Question: Am trying to make a restaurant menu that have the following layout . item field and description field under it price amount to the right of the item . i have tried everything from using list-view for each of the row and having the list-view that have the item and description set to 2 items layout but i had a problem with keeping the other list-views synchronized .
now i tried having a list-view layout as my main layout and adding a horizontal linear-layout with the text-views added to it with equal weights. as for the first column that should have 2 items i used a verical linear-layout and added the text-views to it
what i want is to set the vertical linear-layout weight to lets say 3 and the rest of the items to 1 . and inside the vertical linear-layout i want to set the text-views to fill the width of but not exceed to other other columns and the height to warp content since am loading description of the item form the db which is quite a few lines .
what i tried so far is the following this is only the row layout that am adding to the list-layout. the picture below shows the problem with the list.

'''
<LinearLayout xmlns:android="http://schemas.android.com/apk/res/android"
android:layout_width="wrap_content"
android:layout_height="wrap_content"
android:gravity="left|center"
android:orientation="horizontal"
android:paddingBottom="6dip"
android:paddingTop="4dip" >
<LinearLayout
android:layout_width="0dp"
android:layout_height="match_parent"
android:layout_weight="1"
android:orientation="vertical" >
<TextView
android:id="@+id/text1_"
android:layout_width="match_parent"
android:layout_height="0dp"
android:layout_weight="1"
android:text="TextView" />
<TextView
android:id="@+id/text2_"
android:layout_width="match_parent"
android:layout_height="0dp"
android:layout_weight="1"
android:text="TextView" />
</LinearLayout>
<TextView android:id="@+id/FROM_CELL"
android:layout_width="0dip"
android:layout_height="wrap_content"
android:layout_weight="1"/>
<TextView android:id="@+id/TO_CELL"
android:layout_width="0dip"
android:layout_height="wrap_content"
android:layout_weight="1"/>
<TextView
android:id="@+id/TRAIN_CELL"
android:layout_width="0dip"
android:layout_height="wrap_content"
android:layout_weight="1" />
</LinearLayout>
'''
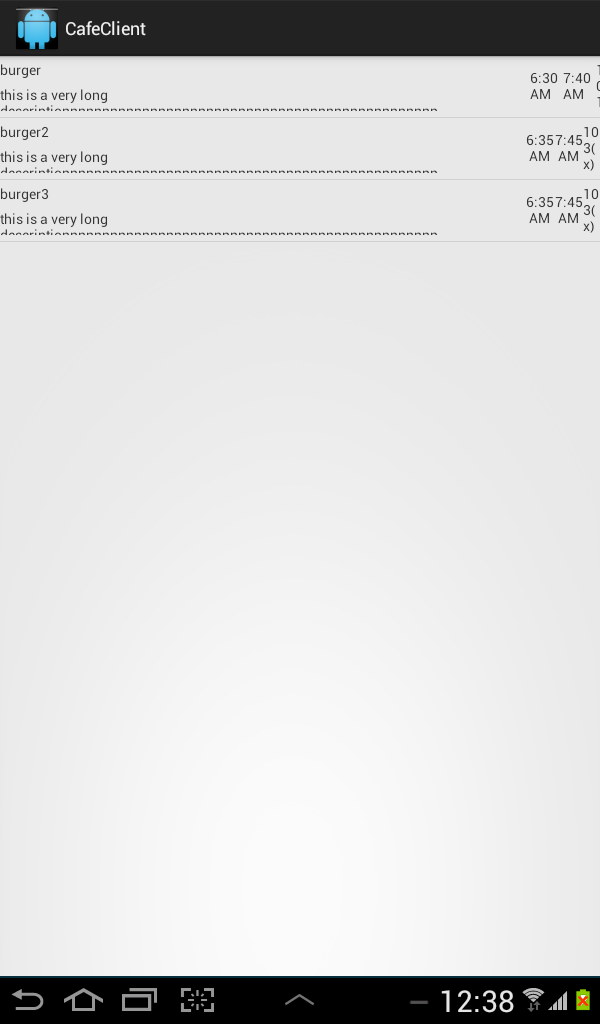
Answer: Use this Layout
'''
<LinearLayout
android:layout_width="0dp"
android:layout_height="wrap_content"
android:layout_weight="1"
android:orientation="vertical" >
<TextView
android:id="@+id/text1_"
android:layout_width="match_parent"
android:layout_height="0dp"
android:layout_weight="1"
android:text="TextView" />
<TextView
android:id="@+id/text2_"
android:layout_width="match_parent"
android:layout_height="wrap_content"
android:text="TextView" />
</LinearLayout>
<TextView android:id="@+id/FROM_CELL"
android:layout_width="0dip"
android:layout_height="wrap_content"
android:layout_weight="1"
/>
<TextView android:id="@+id/TO_CELL"
android:layout_width="0dip"
android:layout_height="wrap_content"
android:layout_weight="1"
/>
<TextView
android:id="@+id/TRAIN_CELL"
android:layout_width="0dip"
android:layout_height="wrap_content"
android:layout_weight="1"
/>
</LinearLayout>
'''